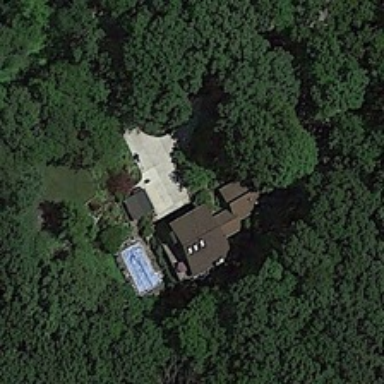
Many green trees are around a building .